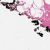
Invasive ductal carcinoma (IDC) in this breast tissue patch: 0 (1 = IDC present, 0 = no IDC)